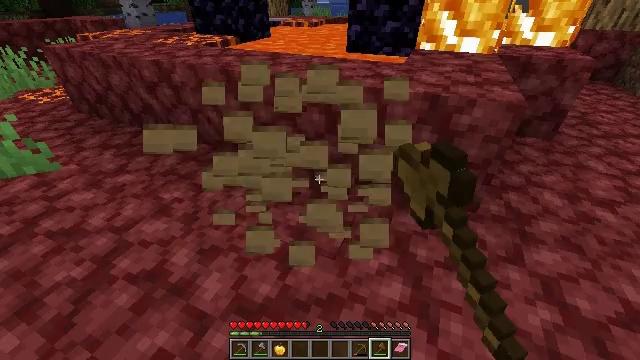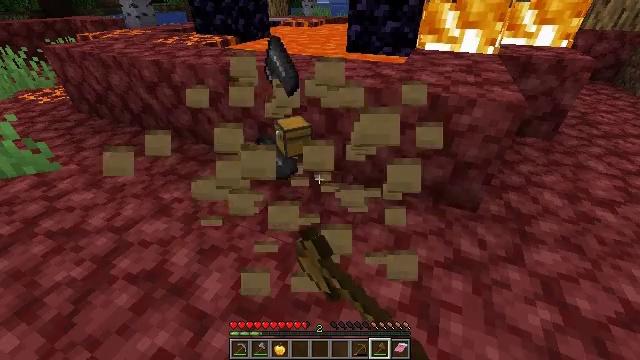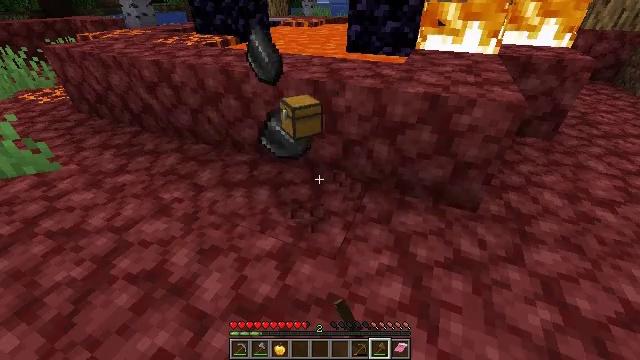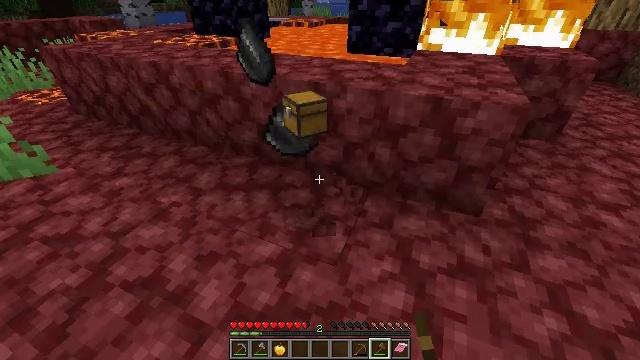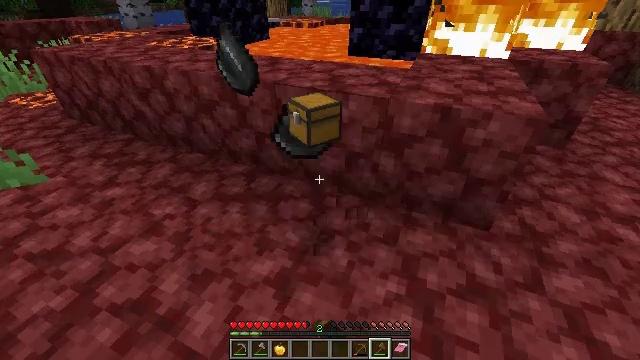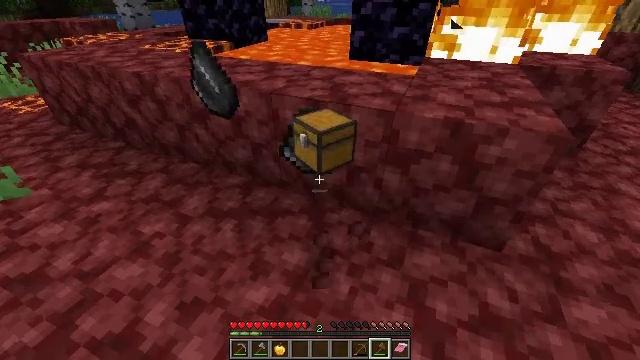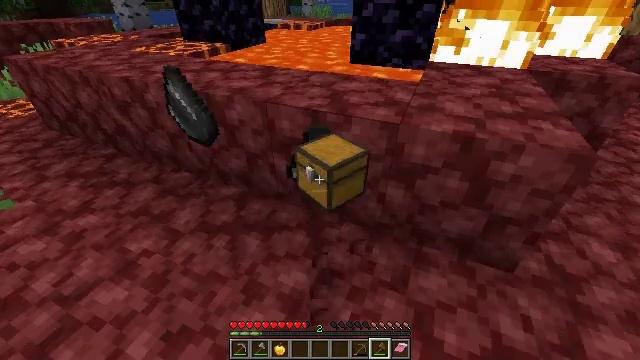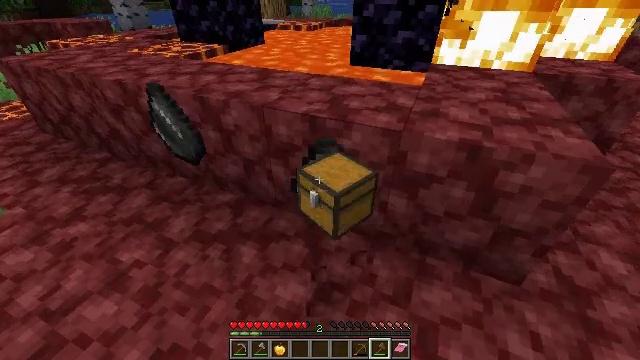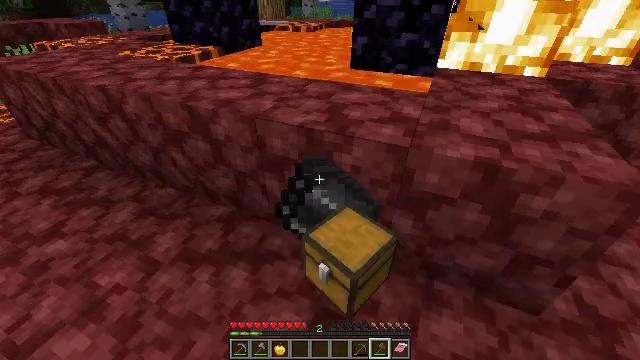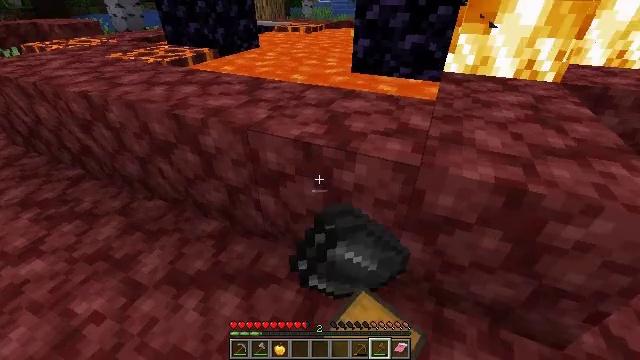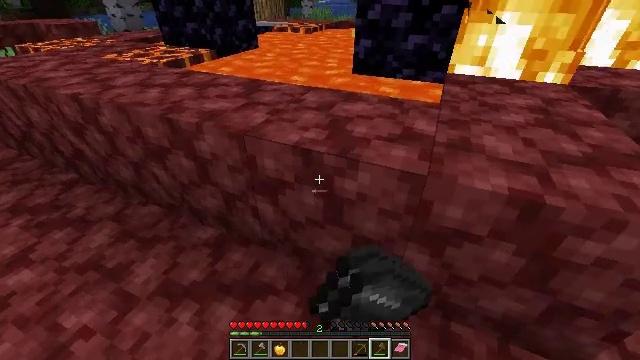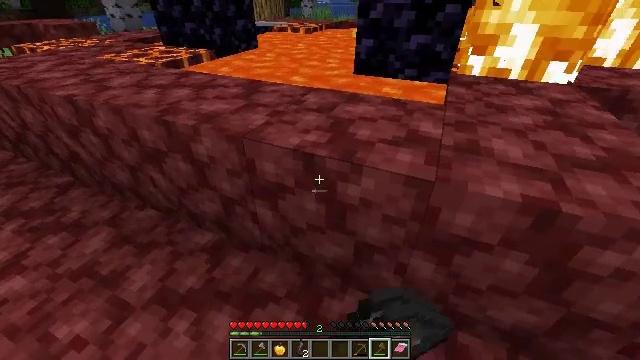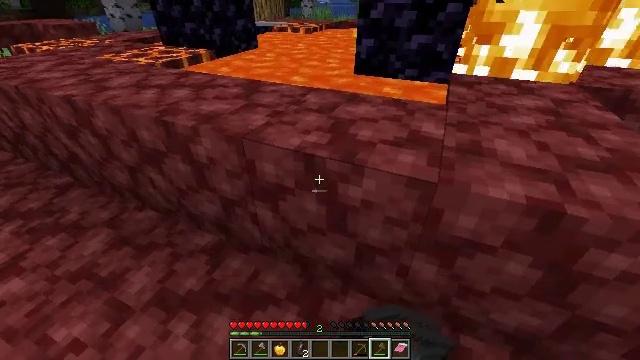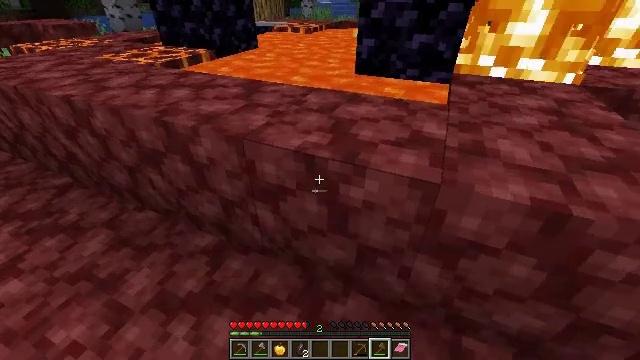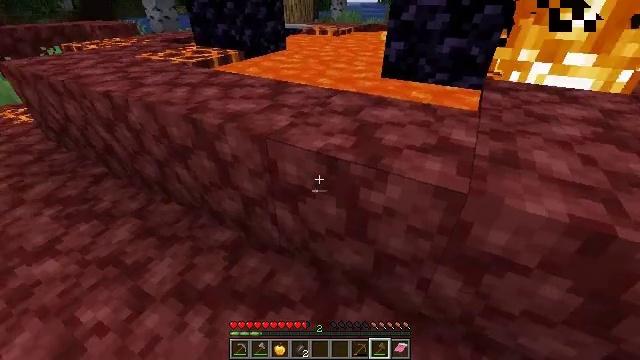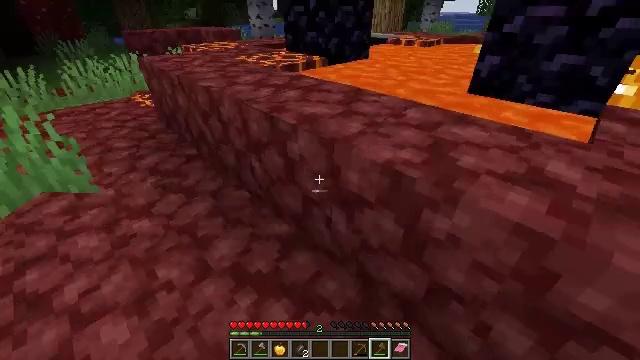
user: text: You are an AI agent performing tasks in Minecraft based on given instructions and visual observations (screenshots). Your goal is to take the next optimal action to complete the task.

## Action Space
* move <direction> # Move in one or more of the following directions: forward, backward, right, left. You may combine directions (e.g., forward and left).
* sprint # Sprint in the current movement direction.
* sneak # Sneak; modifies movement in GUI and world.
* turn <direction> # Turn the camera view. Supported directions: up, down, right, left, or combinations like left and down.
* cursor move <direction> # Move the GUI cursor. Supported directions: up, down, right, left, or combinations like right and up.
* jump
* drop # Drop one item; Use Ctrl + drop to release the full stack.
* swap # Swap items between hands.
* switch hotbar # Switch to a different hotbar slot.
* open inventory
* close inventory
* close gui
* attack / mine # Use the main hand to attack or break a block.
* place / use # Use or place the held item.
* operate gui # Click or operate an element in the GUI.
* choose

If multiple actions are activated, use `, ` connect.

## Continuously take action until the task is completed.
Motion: motion action
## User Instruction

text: Remove pink dye from the inventory.
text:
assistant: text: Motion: attack / mine
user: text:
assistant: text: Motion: attack / mine
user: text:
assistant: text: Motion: move forward, attack / mine
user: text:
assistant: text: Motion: move forward, attack / mine
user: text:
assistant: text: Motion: move forward
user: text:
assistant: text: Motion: move forward
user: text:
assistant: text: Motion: move forward
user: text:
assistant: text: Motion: move forward
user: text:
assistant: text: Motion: no_op
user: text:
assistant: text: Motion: no_op
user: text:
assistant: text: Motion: no_op
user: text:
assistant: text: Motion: no_op
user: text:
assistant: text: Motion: no_op
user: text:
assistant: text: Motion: turn left
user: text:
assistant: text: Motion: turn left and up
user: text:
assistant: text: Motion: turn left
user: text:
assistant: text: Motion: turn left
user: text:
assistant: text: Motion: turn left
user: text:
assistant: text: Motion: turn left
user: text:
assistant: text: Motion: turn left and up
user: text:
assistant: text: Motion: move forward, turn left and up
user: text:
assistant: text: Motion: move forward, turn left and up
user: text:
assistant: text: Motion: move forward and move left, turn left and up
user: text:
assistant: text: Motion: move forward and move left, turn left
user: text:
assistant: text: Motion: move forward and move left, turn left
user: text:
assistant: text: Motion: move forward and move left, turn left
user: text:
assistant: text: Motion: move forward and move left, turn left
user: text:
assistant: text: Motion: move forward and move left, turn left
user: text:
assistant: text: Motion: move forward and move left, turn left and up
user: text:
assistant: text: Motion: move forward, turn left and up